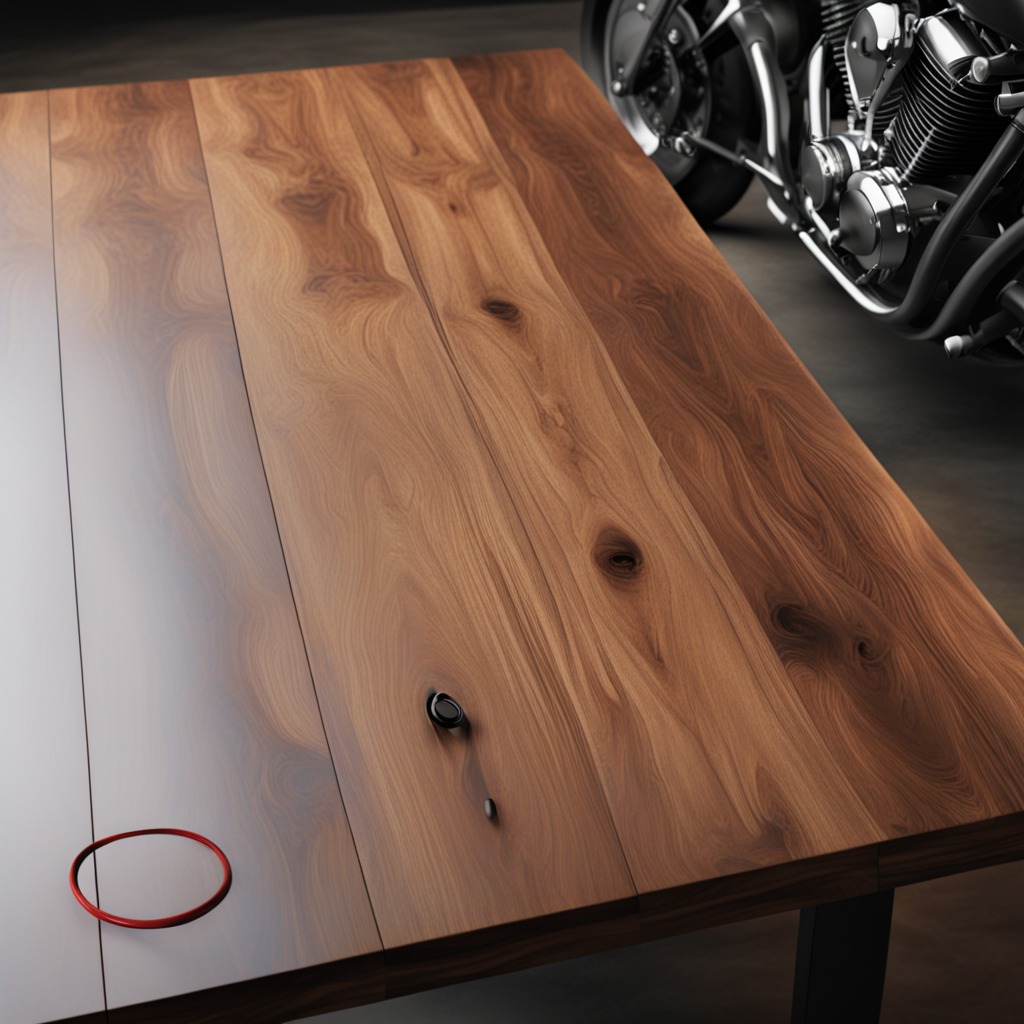
A rubber O-ring is lying on the oil-spilled wooden table in a vintage motorcycle garage.